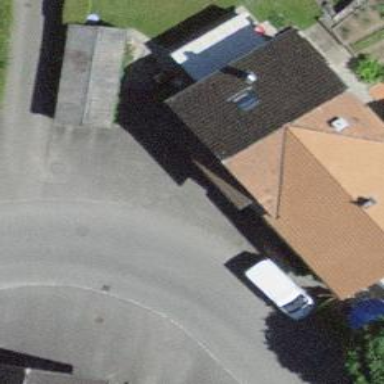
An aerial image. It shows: Residential road.